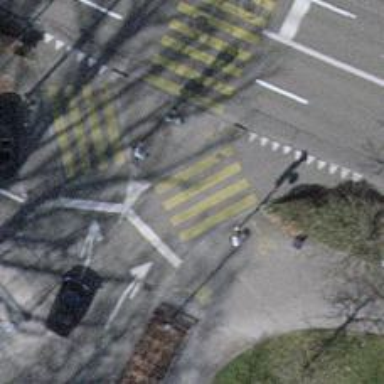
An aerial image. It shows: Zebra crossing with traffic signals. The crossing is marked by traffic lights.